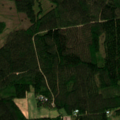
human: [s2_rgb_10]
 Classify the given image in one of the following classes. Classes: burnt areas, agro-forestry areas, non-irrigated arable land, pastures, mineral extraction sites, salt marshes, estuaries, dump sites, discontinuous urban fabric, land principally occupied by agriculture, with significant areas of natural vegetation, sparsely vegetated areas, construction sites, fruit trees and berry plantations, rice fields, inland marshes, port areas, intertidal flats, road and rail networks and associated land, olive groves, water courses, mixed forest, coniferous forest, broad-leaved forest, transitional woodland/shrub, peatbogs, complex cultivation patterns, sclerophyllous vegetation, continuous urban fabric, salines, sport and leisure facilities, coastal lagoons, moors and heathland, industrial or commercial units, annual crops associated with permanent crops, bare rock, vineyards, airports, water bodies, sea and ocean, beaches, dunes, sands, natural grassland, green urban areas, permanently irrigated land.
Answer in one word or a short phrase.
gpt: coniferous forest, transitional woodland/shrub